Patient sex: F
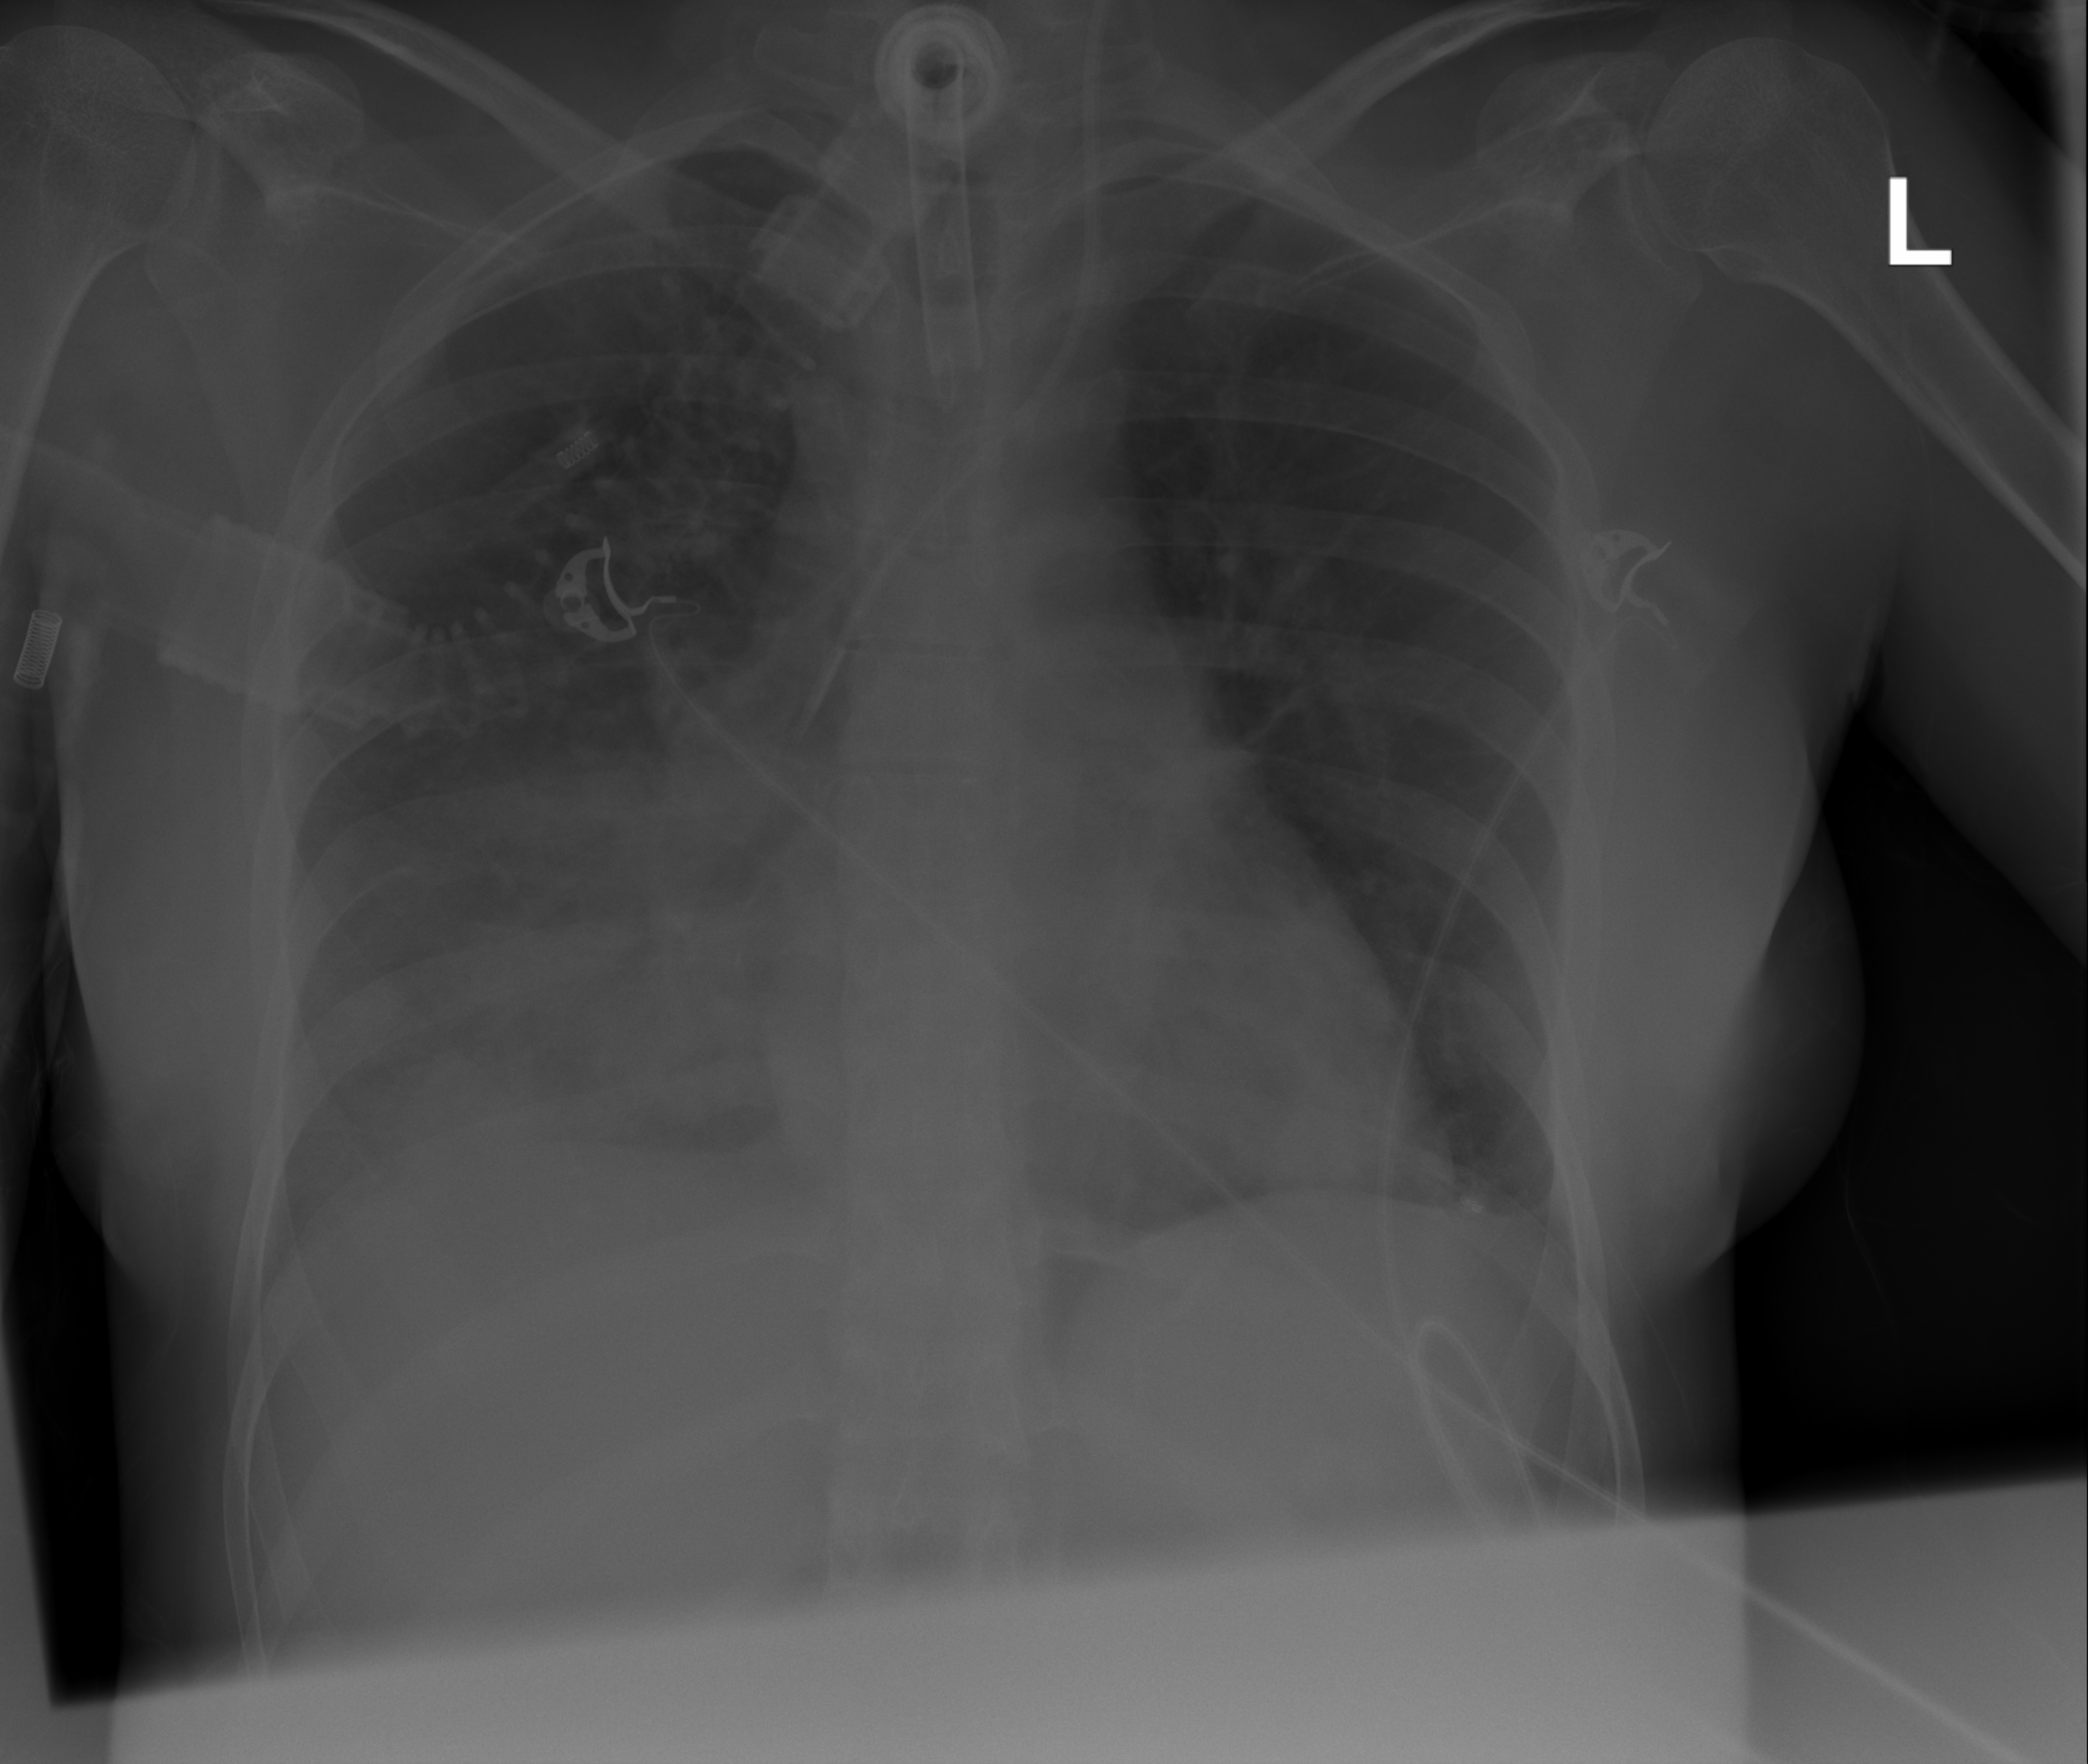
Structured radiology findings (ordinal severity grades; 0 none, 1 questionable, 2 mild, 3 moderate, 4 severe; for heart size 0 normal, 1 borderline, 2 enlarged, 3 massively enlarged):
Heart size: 0
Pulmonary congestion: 0
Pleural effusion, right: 2
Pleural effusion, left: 2
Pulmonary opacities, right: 3
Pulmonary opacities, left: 0
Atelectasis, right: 2
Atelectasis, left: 0